Question: I have a problem, how to replace image in 'uitextview' as icon, when I tap this icon, image is showing
this example
thanks every one
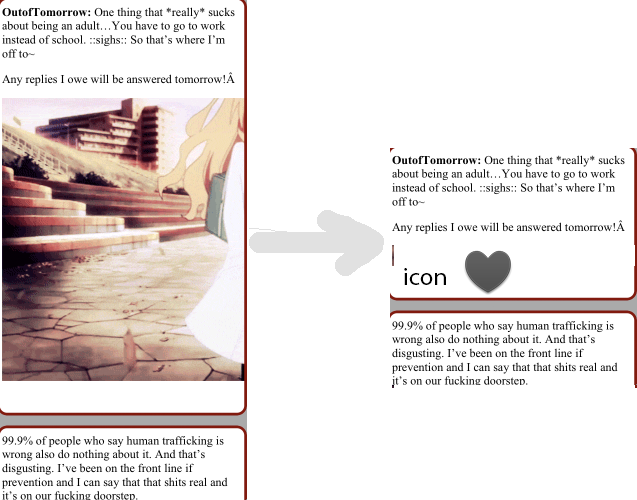
Answer: Create a reference to your imageview and remove it from superview and create new image view with your icon image and add it to your textview. If you add the image view in the top of the textview it will hide your text in the textview.
Adding textview
'''
> UITextView *textView; UIImageView *testImageView;
>
> -(void)addMyTextViewWithImage{
> self.textView = [[UITextView alloc]initWithFrame:CGRectMake(50.0f, 50.0f, 200.0f, 200.0f)];
> self.textView.inputView = [[UIView alloc]initWithFrame:CGRectMake(0.0f, 0.0f, 0.0f, 0.0f)];
> self.textView.backgroundColor = [UIColor blackColor];
> self.textView.textColor = [UIColor whiteColor];
> self.textView.font = [UIFont fontWithName:@"HelveticaNeue-UltraLight" size:30];
> self.textView.text = @"Lorem ipsum dolor sit er elit lamet, consectetaur cillium adipisicing pecu, sed do eiusmo to factor tum
> poen legum odioque civiuda.";
> self.testImageView = [[UIImageView alloc]initWithImage:[UIImage imageNamed:@"yourimage.png"]];
> [self.testImageView setFrame:CGRectMake(10, 10, 150, 30)];
> [self.textView addSubview:self.testImageView];
> [self.view addSubview:self.textView]; }
>
> -(void)removeAndUpdateWithIconImage{
> //Remove my imageview from text view
> [self.testImageView removeFromSuperView];
>
> //Add the imageview with desire frame and icon image
> self.testImageView = [[UIImageView alloc]initWithImage:[UIImage imageNamed:@"icon.png"]];
> [self.testImageView setFrame:CGRectMake(10, 10, 150, 30)];
> [self.textView addSubview:self.testImageView];
>
>
> }
'''